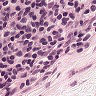
Metastatic tissue present: no